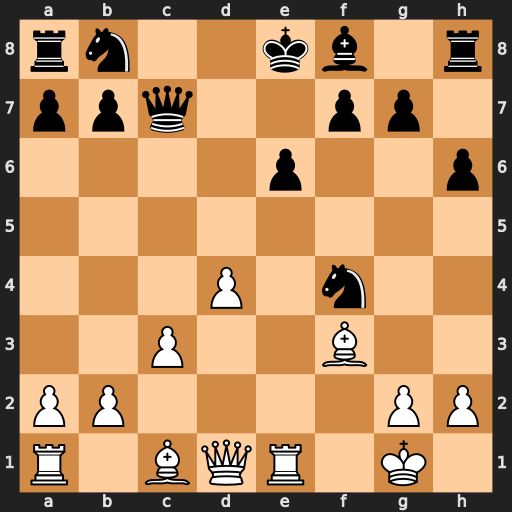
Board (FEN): rn2kb1r/ppq2pp1/4p2p/8/3P1n2/2P2B2/PP4PP/R1BQR1K1
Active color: w
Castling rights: kq
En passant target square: -
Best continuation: Bxf4 Qxf4 Bxb7